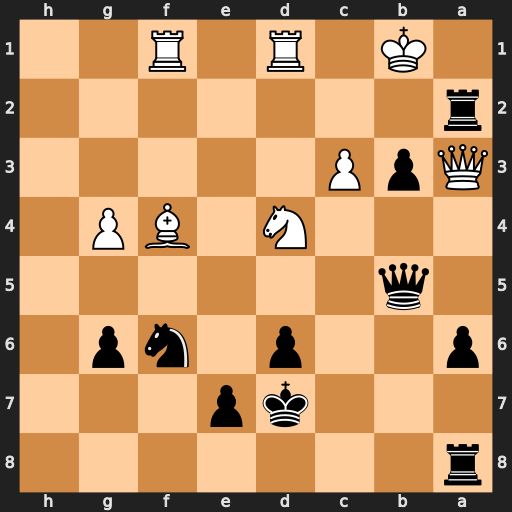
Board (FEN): r7/3kp3/p2p1np1/1q6/3N1BP1/QpP5/r7/1K1R1R2
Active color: b
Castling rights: -
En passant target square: -
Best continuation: Rxa3 Nxb5 axb5